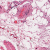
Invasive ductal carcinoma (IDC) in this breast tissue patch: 0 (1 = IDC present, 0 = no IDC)